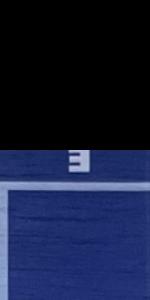
Label: Empty